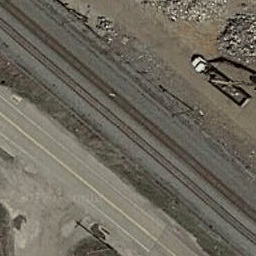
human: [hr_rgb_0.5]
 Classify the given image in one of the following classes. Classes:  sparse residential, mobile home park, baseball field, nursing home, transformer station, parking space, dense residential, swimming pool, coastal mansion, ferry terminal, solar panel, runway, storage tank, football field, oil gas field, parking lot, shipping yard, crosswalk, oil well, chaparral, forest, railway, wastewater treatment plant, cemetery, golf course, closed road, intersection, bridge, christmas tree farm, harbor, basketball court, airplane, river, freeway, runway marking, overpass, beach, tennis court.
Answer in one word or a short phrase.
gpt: railway